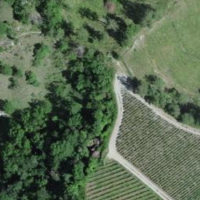
EUNIS habitat code: 44
Species observed at this site:
Silene dioica